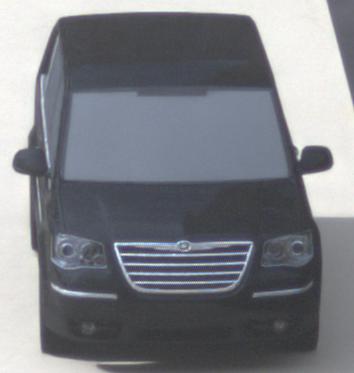
Make: Chrysler
Model: Grand Voyager 3.8
Detailed model: Grand Voyager
Model produced from: 2008/03
Model produced until: 2010/12
Doors: 5
Color: black
Road condition: dry road
Daytime: morning or afternoon
Contrast: low contrast